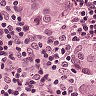
Metastatic tissue present: yes